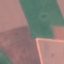
Land use / land cover: AnnualCrop